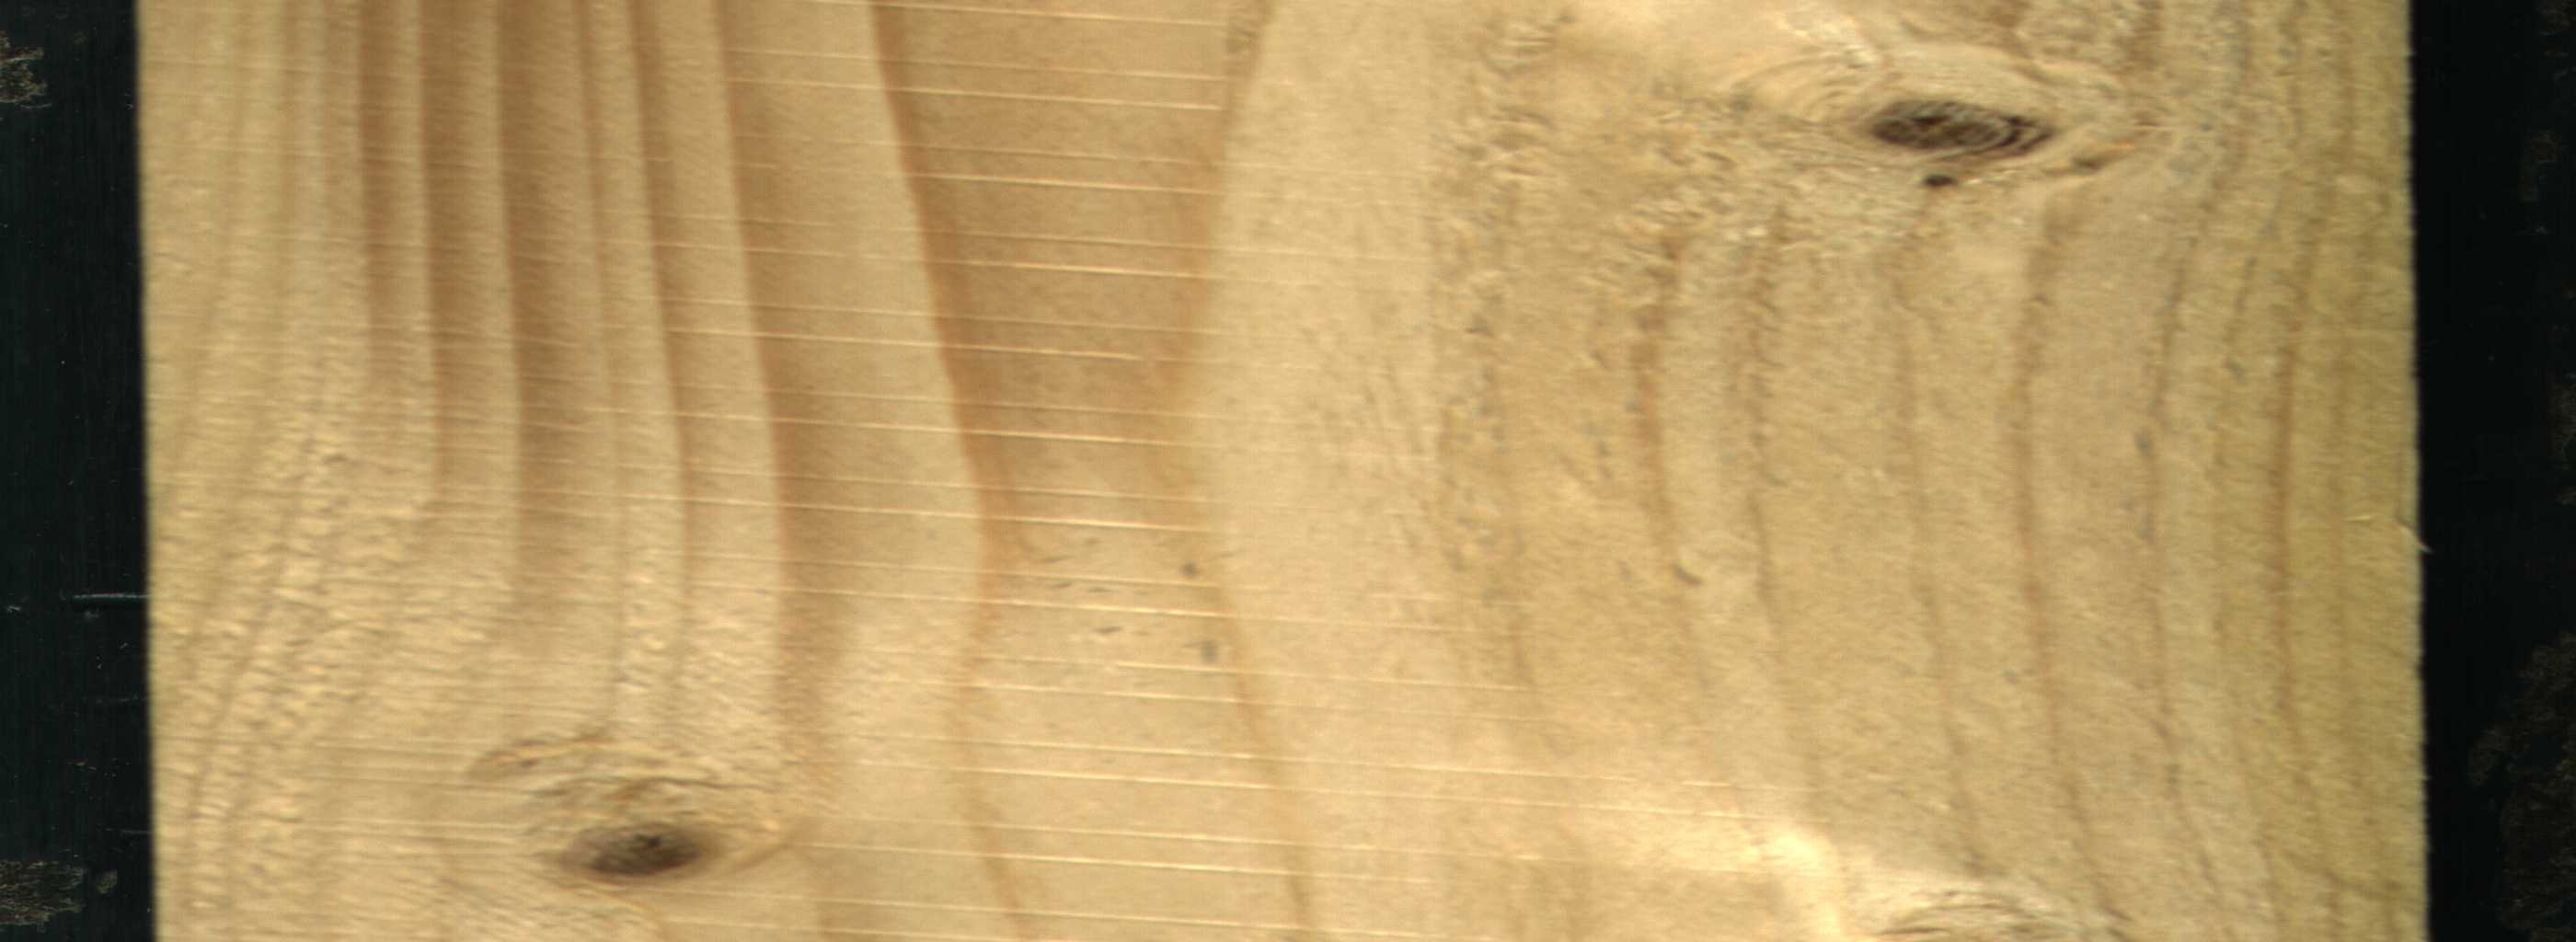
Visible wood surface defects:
Live_Knot
Live_Knot